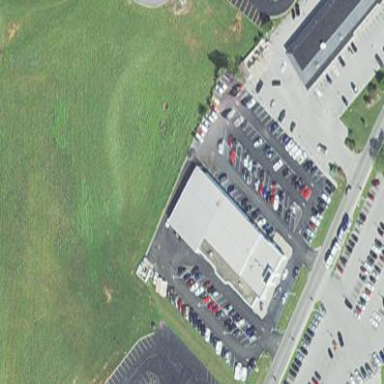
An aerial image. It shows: Car shop building.